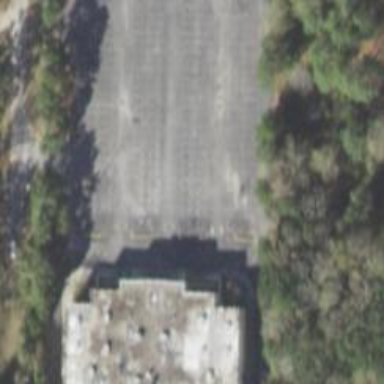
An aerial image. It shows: Parking space.